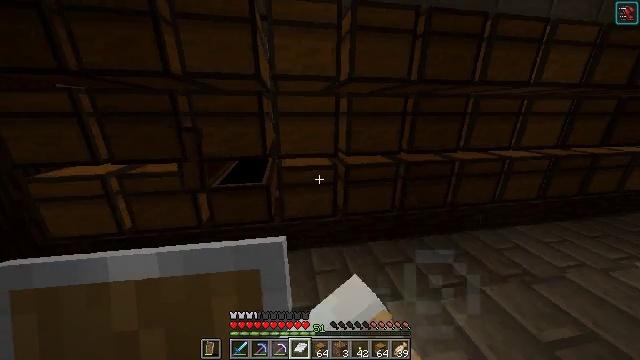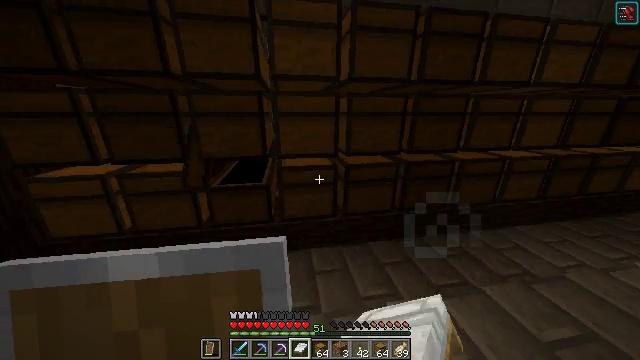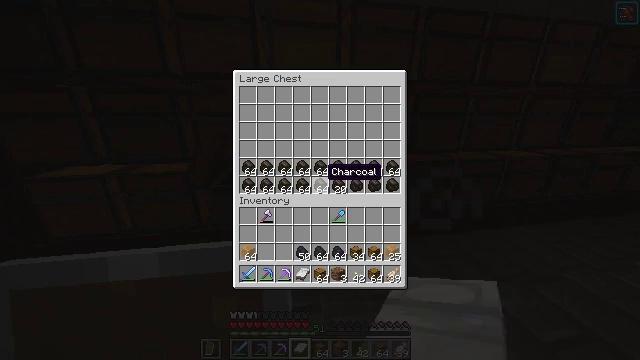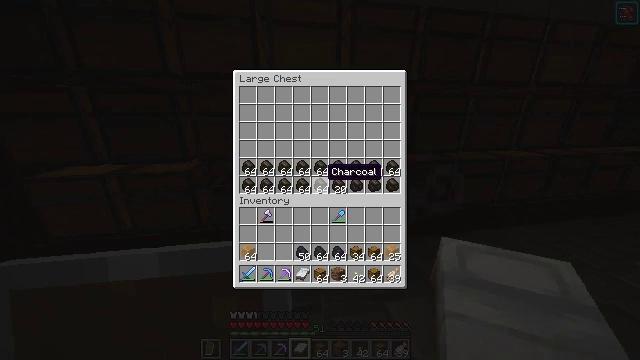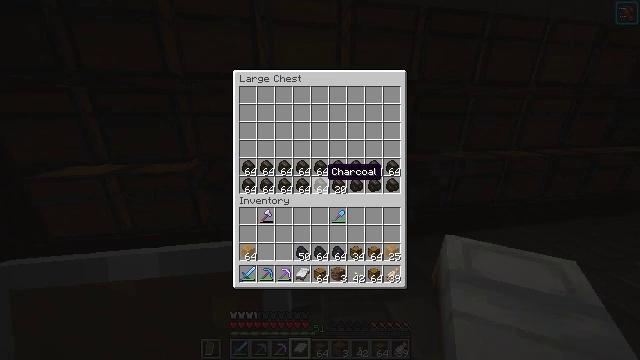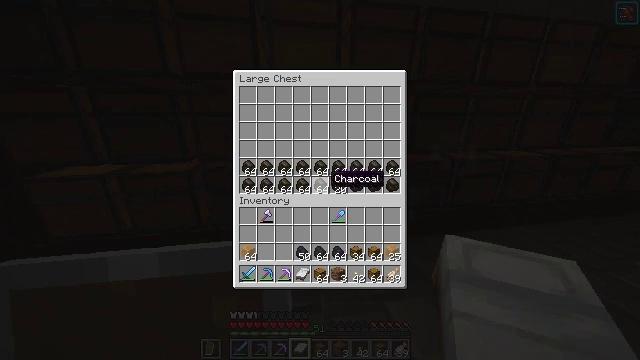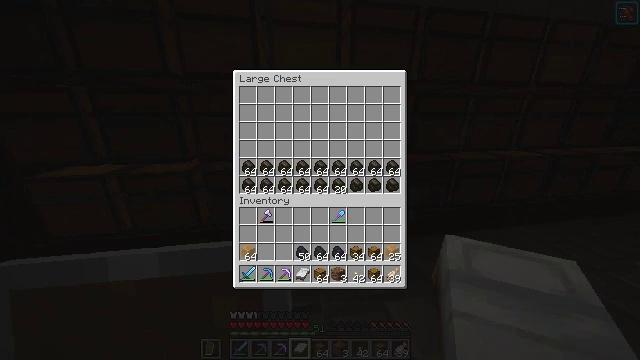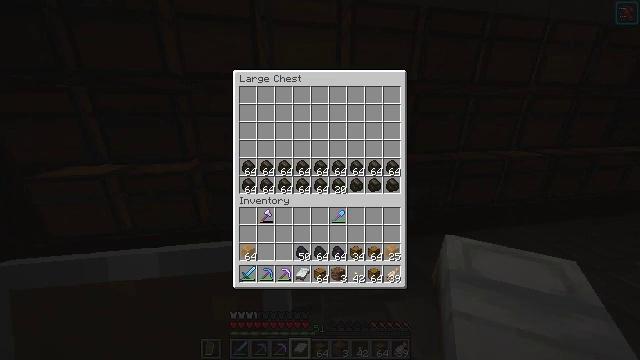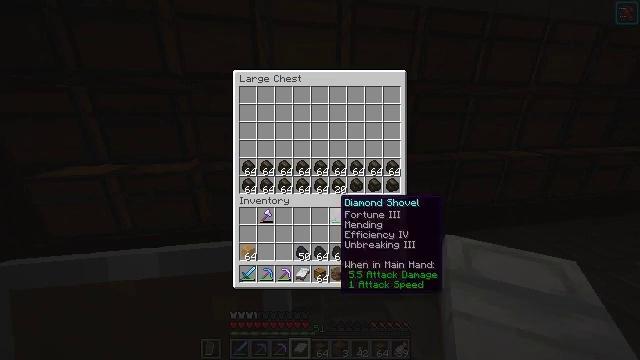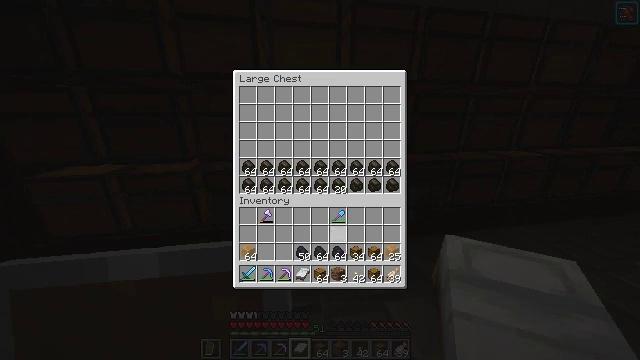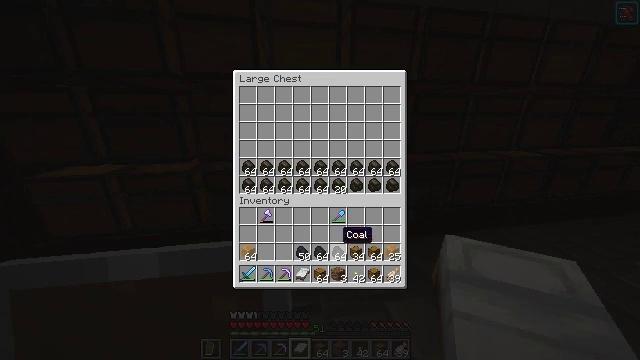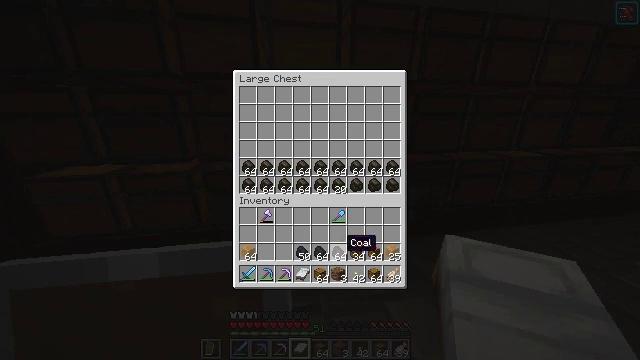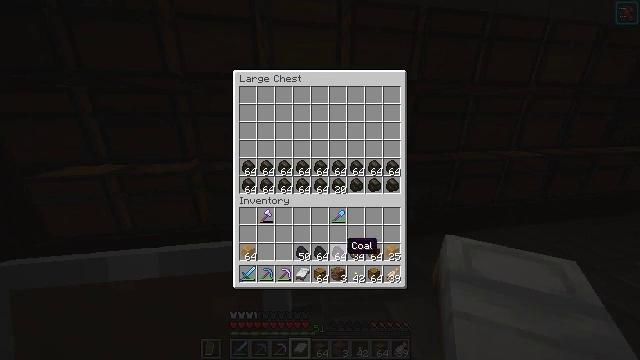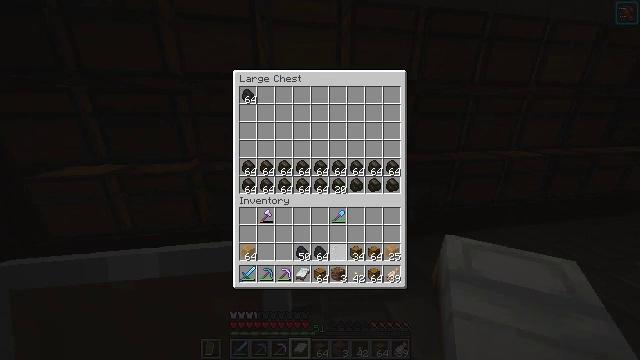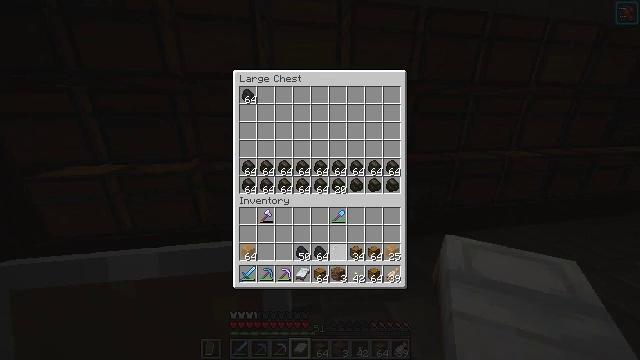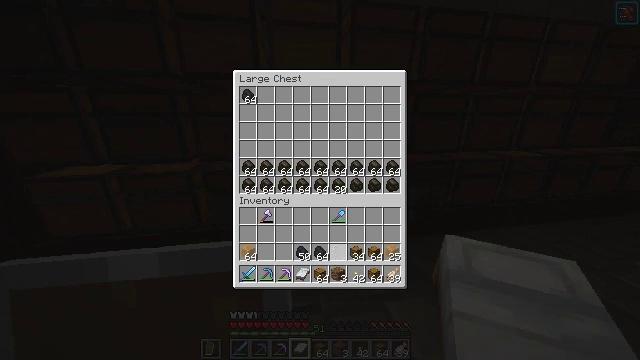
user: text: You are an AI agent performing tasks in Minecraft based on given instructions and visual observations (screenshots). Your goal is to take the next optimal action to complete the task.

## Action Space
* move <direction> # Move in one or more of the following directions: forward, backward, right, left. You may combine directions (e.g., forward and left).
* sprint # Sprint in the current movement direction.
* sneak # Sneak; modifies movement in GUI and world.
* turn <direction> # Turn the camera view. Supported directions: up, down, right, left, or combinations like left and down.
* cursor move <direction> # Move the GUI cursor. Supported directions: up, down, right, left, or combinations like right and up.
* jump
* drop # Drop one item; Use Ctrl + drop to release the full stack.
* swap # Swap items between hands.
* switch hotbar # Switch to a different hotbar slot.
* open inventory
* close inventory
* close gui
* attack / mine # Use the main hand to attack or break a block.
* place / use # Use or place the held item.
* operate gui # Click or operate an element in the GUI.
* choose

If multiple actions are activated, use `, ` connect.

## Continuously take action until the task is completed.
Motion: motion action
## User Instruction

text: Mine stone bricks from a structure.
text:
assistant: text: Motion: no_op
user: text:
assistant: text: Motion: open gui
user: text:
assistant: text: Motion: no_op
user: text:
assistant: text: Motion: no_op
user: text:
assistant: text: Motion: cursor move down
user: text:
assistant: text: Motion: cursor move down
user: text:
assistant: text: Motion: no_op
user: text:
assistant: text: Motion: cursor move down
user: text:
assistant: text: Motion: cursor move down
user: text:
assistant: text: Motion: sneak, cursor move down
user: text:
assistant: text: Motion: sneak, cursor move down
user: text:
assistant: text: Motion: sneak
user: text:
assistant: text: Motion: sneak, choose
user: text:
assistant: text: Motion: sneak, choose
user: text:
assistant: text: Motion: sneak, cursor move left
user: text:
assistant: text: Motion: sneak, cursor move left
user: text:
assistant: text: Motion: sneak, choose
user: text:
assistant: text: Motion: sneak, cursor move left, choose
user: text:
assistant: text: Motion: sneak, cursor move left
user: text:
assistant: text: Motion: sneak, choose
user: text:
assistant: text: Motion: sneak, choose
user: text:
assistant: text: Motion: sneak
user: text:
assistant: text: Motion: sneak
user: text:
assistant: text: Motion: sneak, cursor move up
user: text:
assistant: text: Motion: cursor move left and up
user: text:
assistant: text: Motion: cursor move up
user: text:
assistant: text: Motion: cursor move up
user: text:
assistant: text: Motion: cursor move up
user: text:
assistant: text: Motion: cursor move up
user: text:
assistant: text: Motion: cursor move up